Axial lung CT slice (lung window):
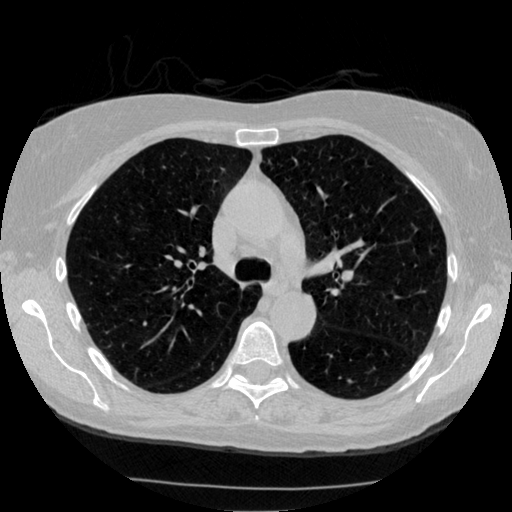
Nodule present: no